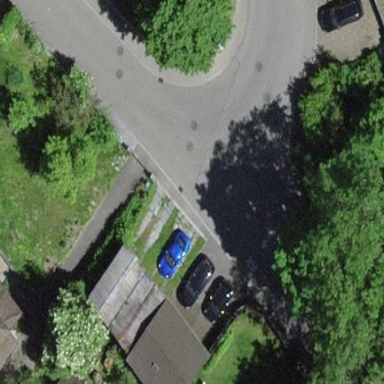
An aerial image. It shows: Group of garages.